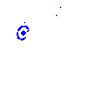
Particle: pion